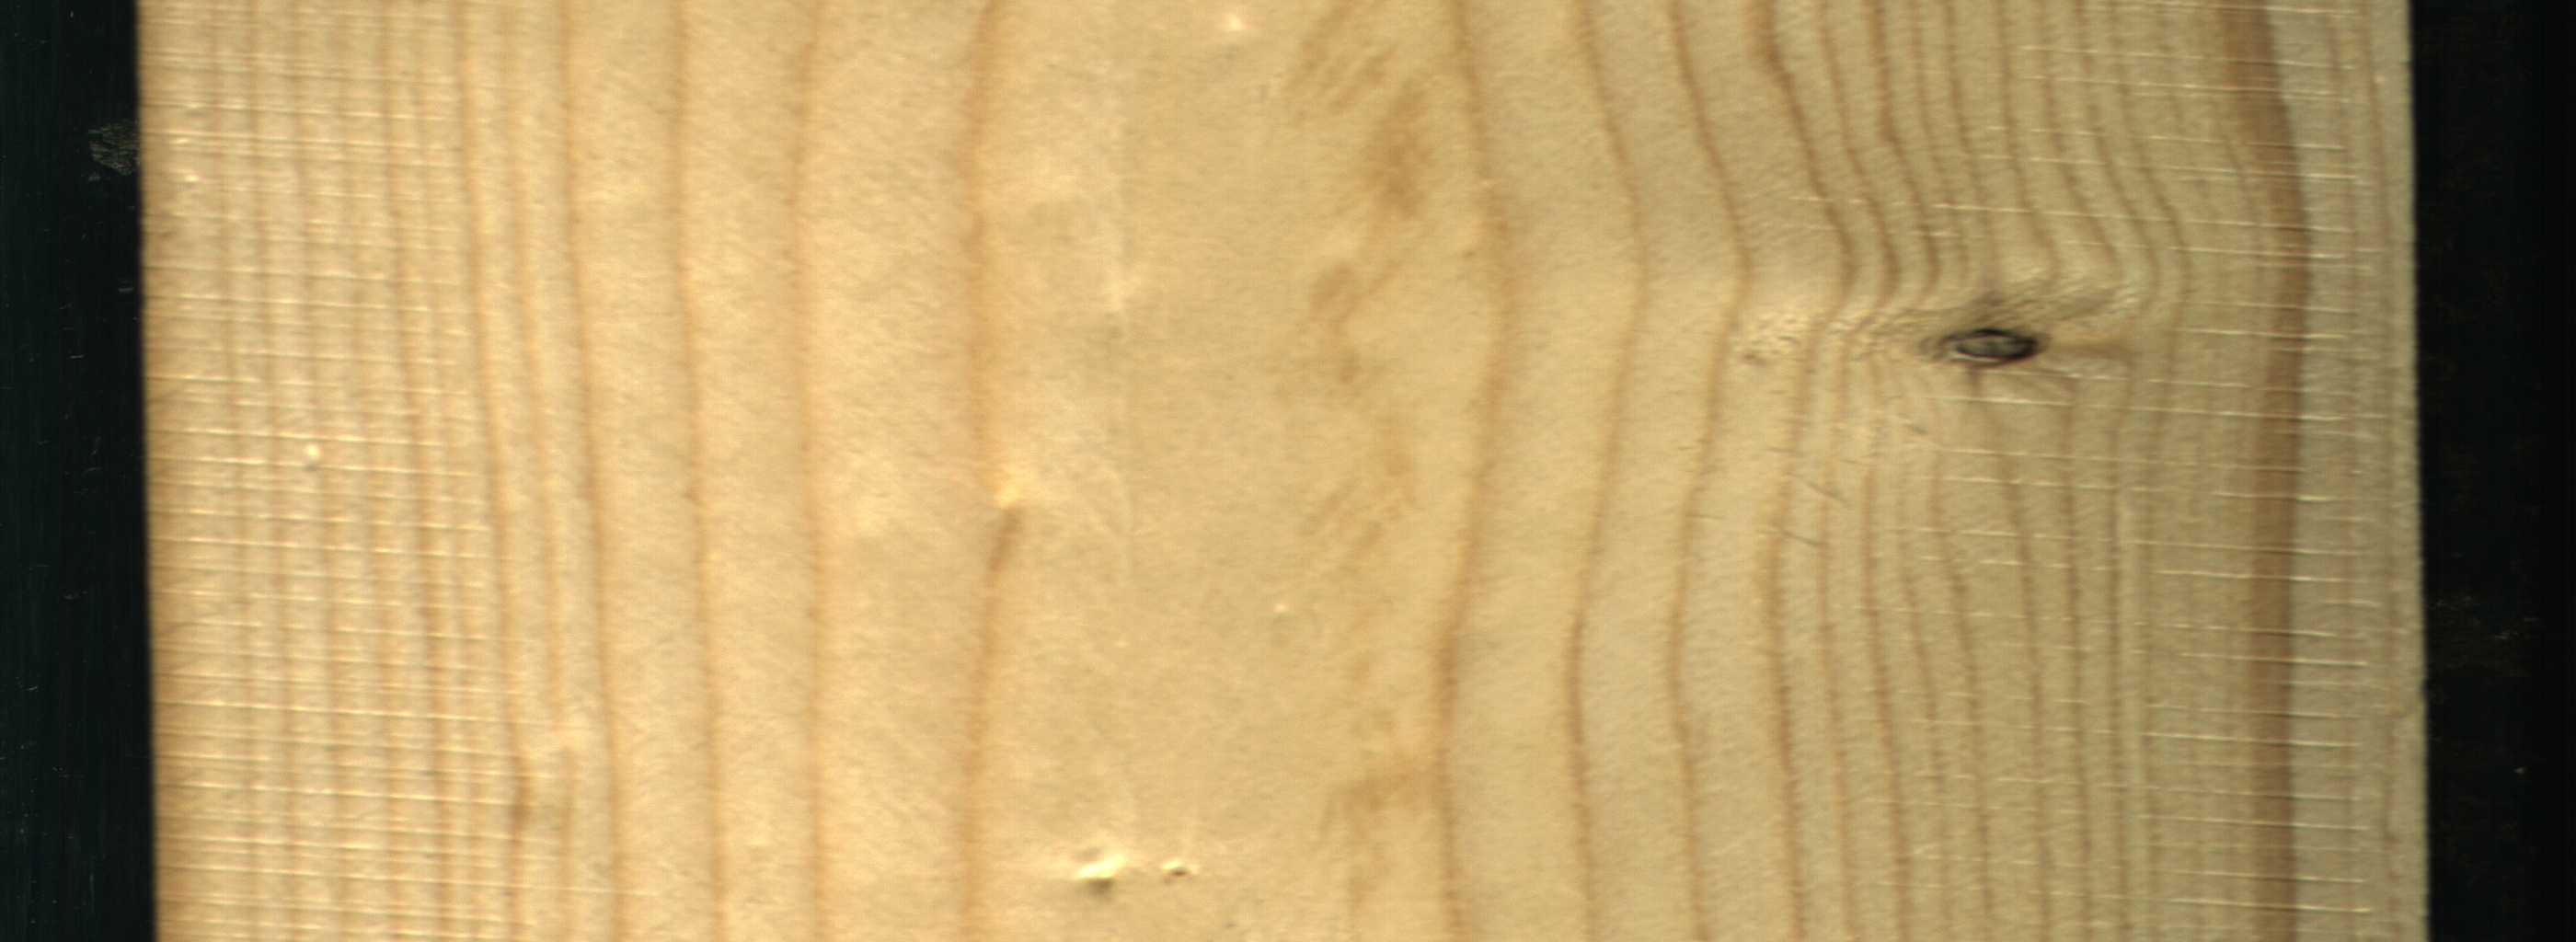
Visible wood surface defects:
Dead_Knot